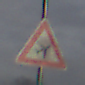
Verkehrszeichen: FlugbetriebLinks
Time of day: SunriseSunset
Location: Outdoor (Suburban)
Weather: PartlyCloudy
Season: NotSpecified
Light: Natural